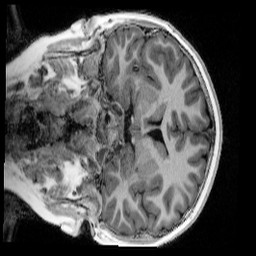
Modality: UNIT1_denoised
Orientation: coronal
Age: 9
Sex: male
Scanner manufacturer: siemens
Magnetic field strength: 3 T
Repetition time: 4 s
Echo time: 0.00303 s